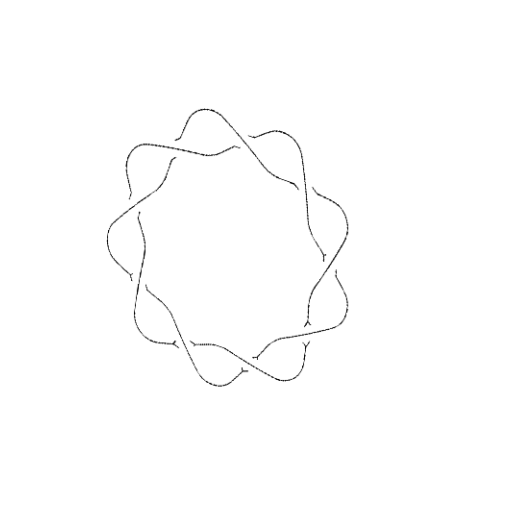
Crossing number: 9